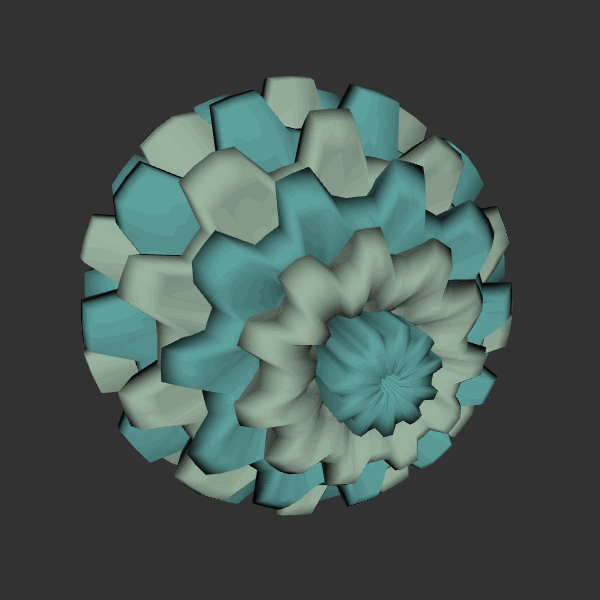
Background: dark